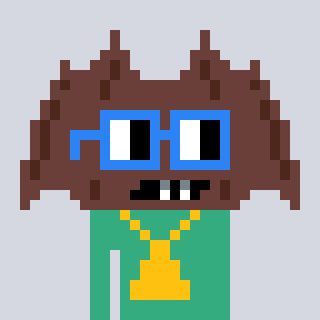
a pixel art character with square blue glasses, a bat-shaped head and a teal-colored body on a cool background